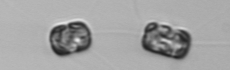
Label: Thalassiosira